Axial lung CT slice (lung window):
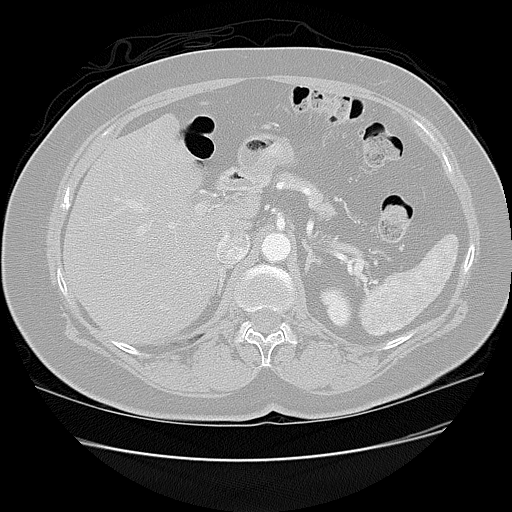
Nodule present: no